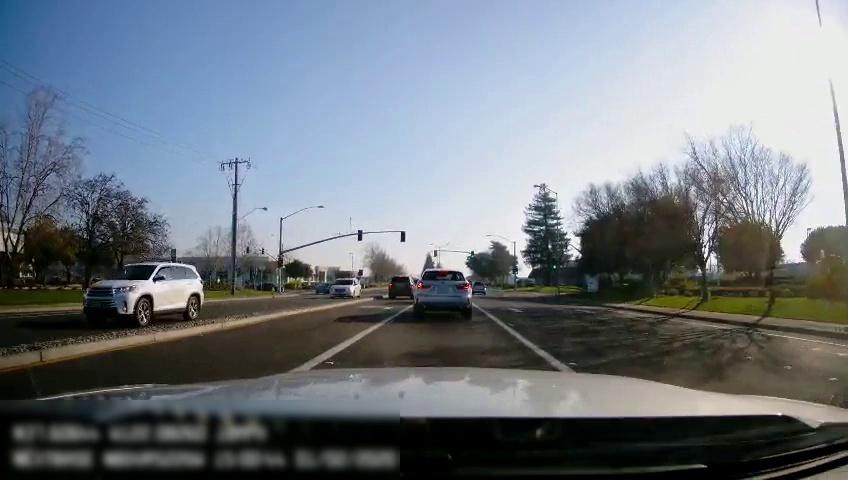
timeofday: Day
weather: Sunny
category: Drivable Space
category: Drivable Space
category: Vehicles | SUV
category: Vehicles | SUV
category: Vehicles | SUV
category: Vehicles | Car
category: Vehicles | Car
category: Lanes | Current Lane
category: Lanes | Alternate Lane
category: Lanes | Current Lane
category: Lanes | Alternate Lane